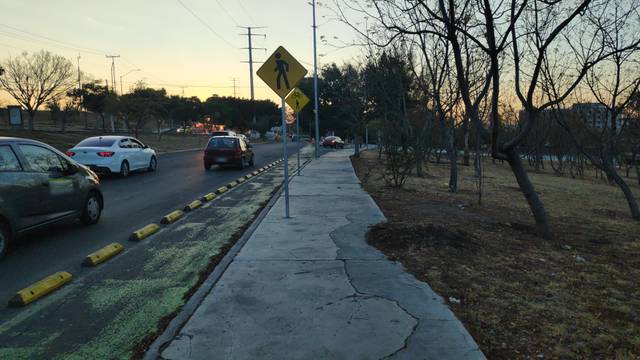
Region: Mexico
Coordinates: 20.58, -100.366